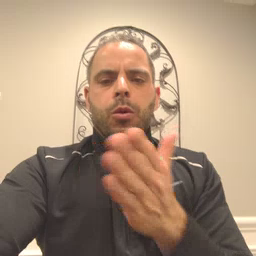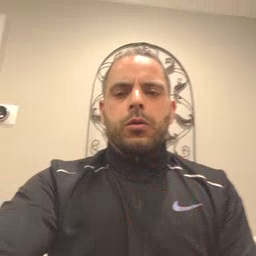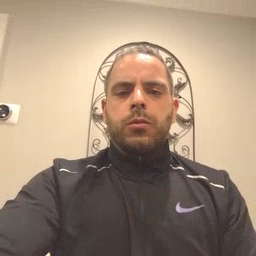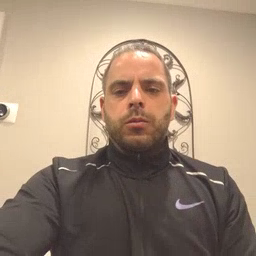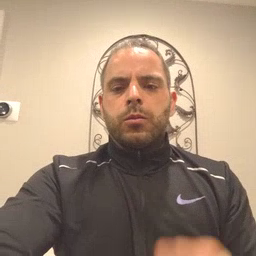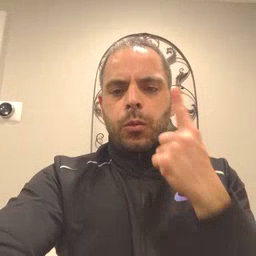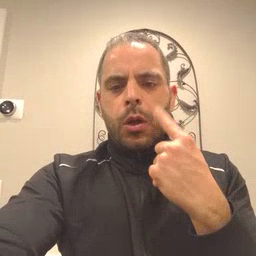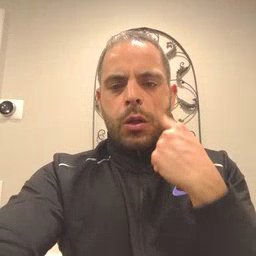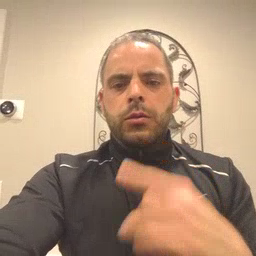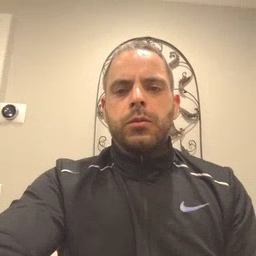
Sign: cry